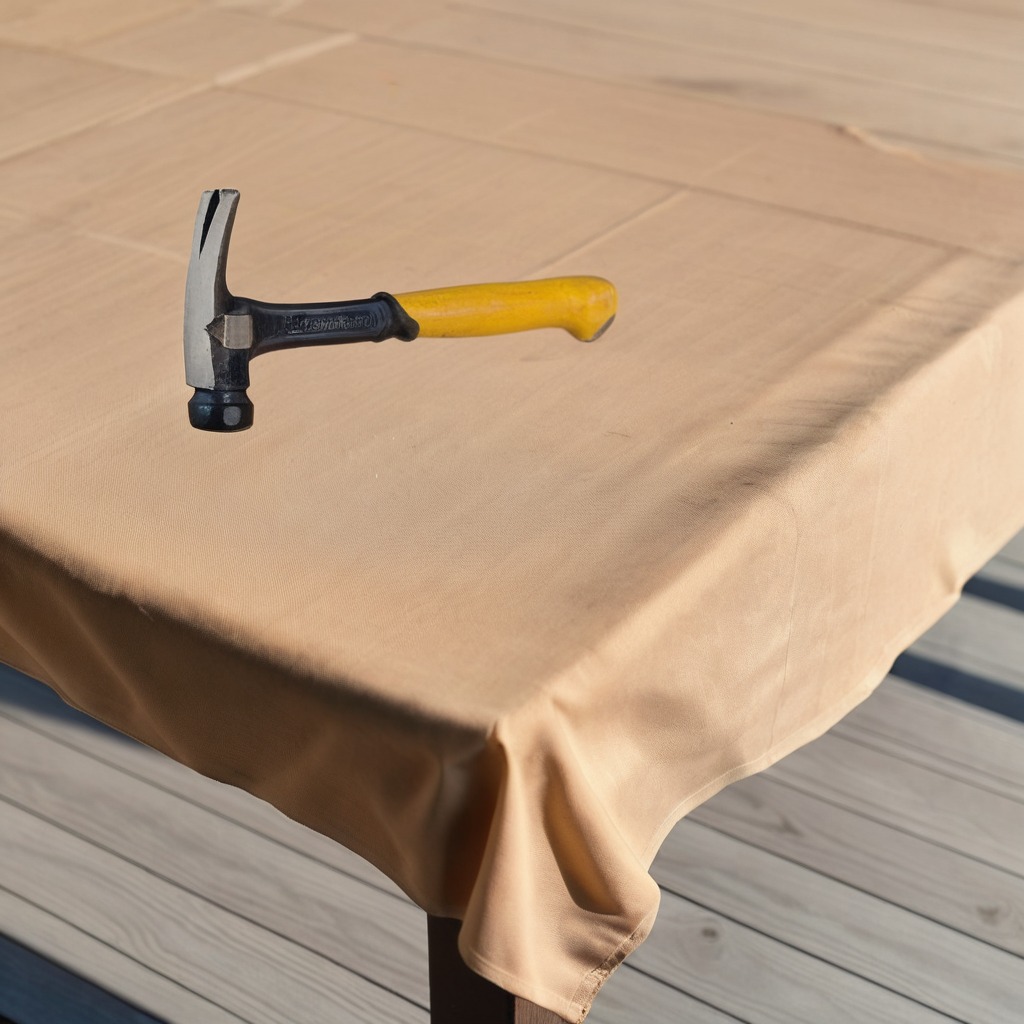
A hammer lies on the wooden table in the outdoor workshop during daytime bright natural light soft shadows worn but beneath the cloth.